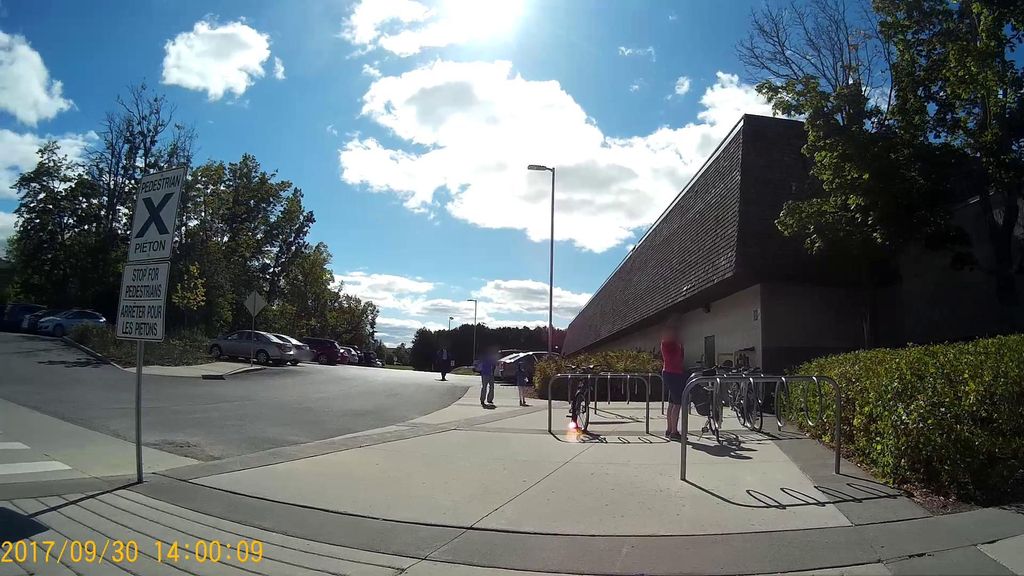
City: ottawa-gatineau